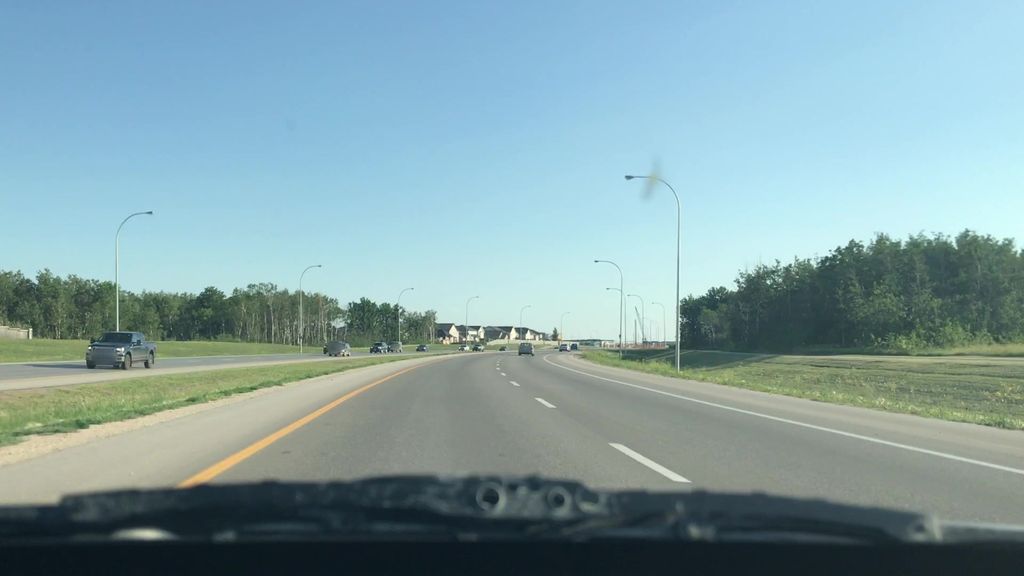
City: winnipeg